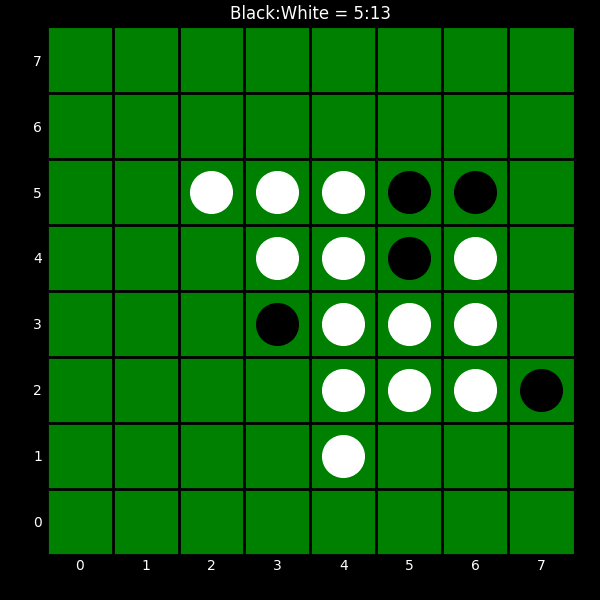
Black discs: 5
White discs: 13